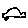
Label: car